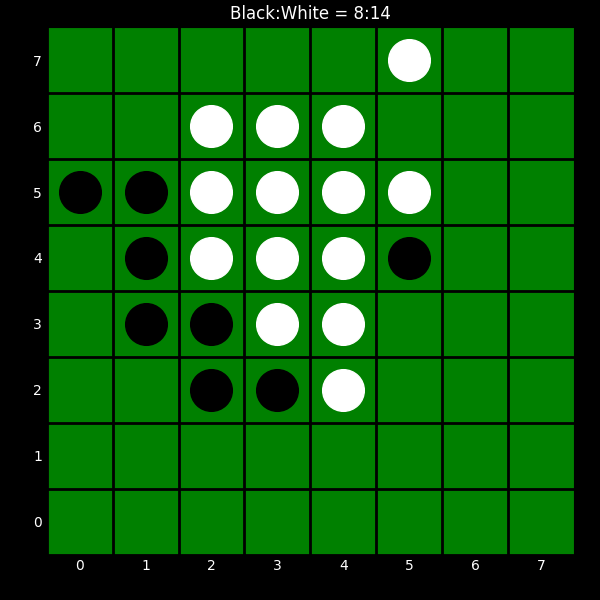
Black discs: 8
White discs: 14